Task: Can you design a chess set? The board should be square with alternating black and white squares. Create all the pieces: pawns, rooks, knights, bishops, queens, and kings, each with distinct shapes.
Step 2242:
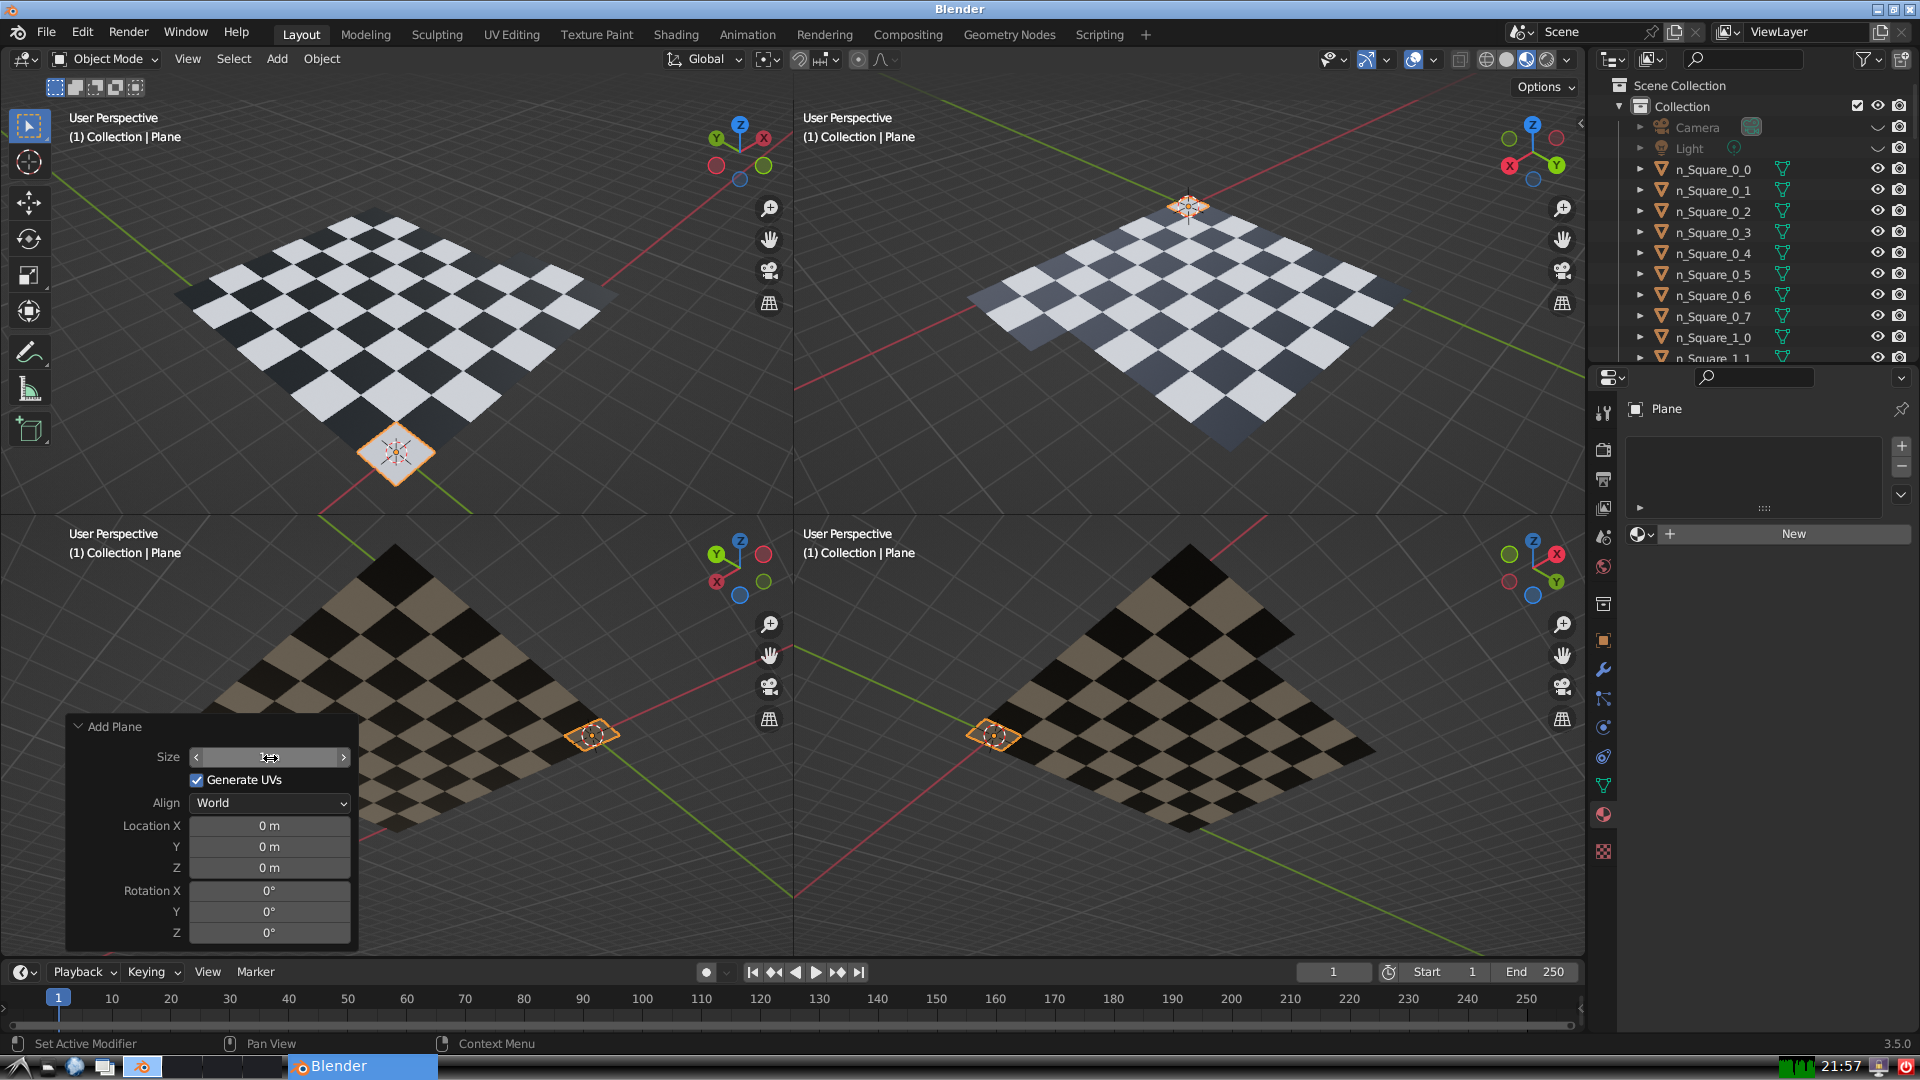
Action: click: no